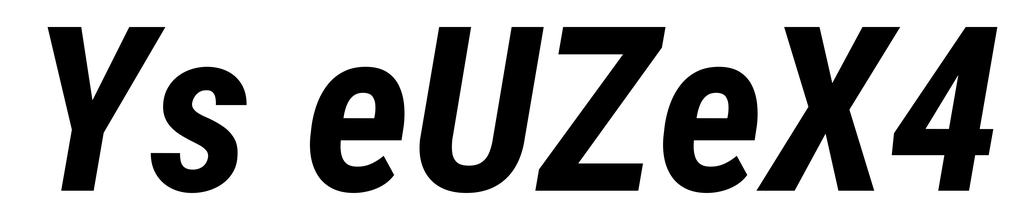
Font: Roboto-Italic_Condensed_Bold_Italic